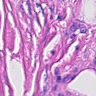
Metastatic tissue present: yes